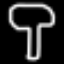
Label: mushroom